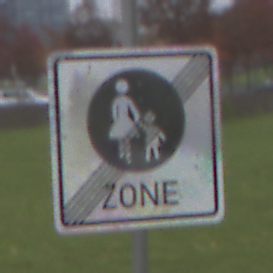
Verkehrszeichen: EndeFussgaengerzone
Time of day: Midday
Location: Outdoor (Suburban)
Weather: Overcast
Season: NotSpecified
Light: Natural